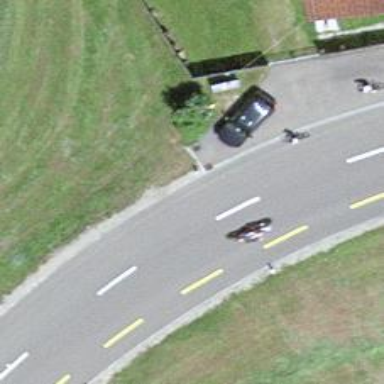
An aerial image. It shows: Tertiary road with cycle lane on the left.